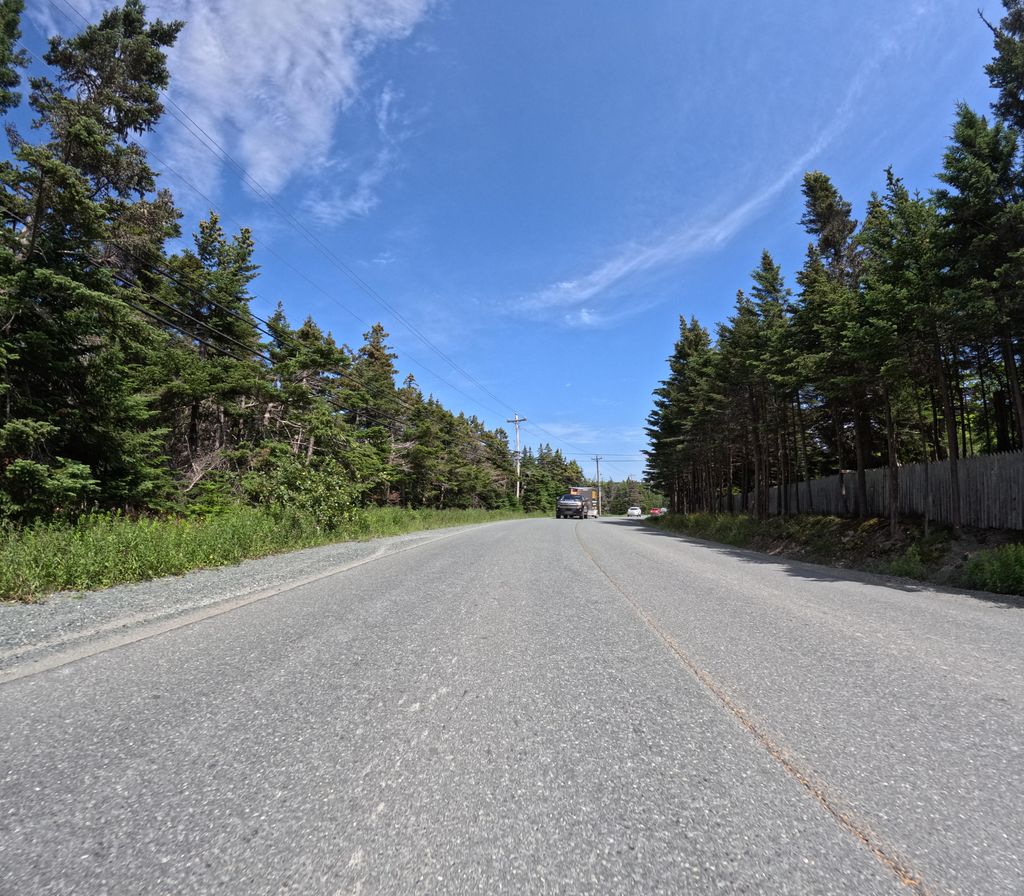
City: st_johns